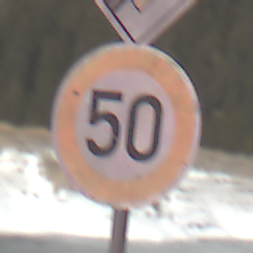
Verkehrszeichen: Geschwindigkeit50
Zusatzzeichen oben: EndeVorfahrtsstrasse
Umgebung: Outdoor, Nature
Tageszeit: Midday
Wetter: PartlyCloudy
Licht: Natural
Jahreszeit: NotSpecified
Kontrast: HighContrast